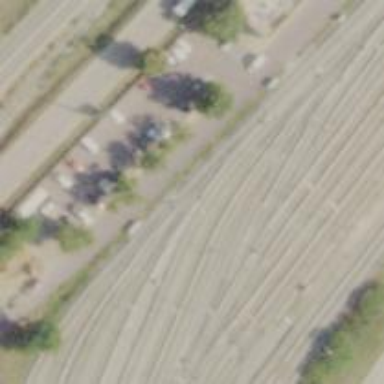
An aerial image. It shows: Electrified rail service yard.